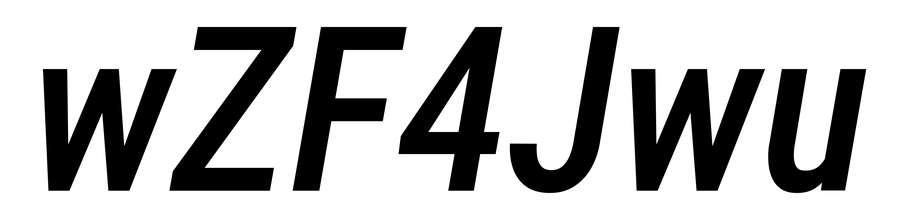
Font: Roboto-Italic_Condensed_Medium_Italic